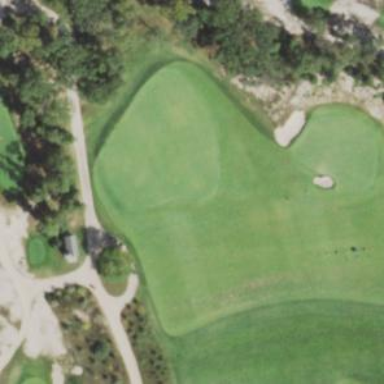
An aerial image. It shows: Golf green.